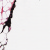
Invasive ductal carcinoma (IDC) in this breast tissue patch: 0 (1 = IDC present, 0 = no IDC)